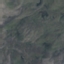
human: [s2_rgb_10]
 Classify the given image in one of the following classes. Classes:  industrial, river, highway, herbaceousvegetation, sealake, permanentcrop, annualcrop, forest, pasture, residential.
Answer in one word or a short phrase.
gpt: HerbaceousVegetation